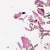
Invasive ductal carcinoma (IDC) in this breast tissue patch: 0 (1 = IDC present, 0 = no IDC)